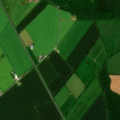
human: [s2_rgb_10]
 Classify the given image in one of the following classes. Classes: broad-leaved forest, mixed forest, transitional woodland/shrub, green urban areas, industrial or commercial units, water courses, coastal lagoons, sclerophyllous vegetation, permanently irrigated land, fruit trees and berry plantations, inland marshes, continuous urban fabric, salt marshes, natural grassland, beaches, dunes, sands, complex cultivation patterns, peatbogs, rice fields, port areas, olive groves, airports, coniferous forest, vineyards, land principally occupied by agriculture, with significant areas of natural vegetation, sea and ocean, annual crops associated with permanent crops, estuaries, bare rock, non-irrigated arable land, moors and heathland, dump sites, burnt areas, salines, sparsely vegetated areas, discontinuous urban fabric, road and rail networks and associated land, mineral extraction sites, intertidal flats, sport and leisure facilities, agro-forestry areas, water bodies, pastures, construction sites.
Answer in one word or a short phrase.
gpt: non-irrigated arable land, pastures, coniferous forest